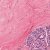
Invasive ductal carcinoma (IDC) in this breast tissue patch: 0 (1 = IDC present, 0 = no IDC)